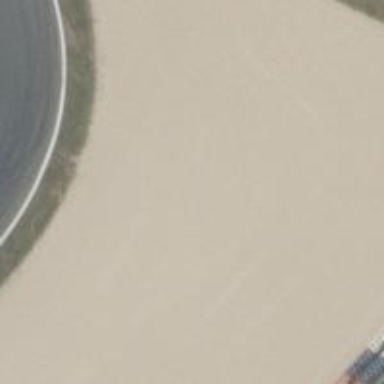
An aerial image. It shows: Gravel trap in sandy natural environment.